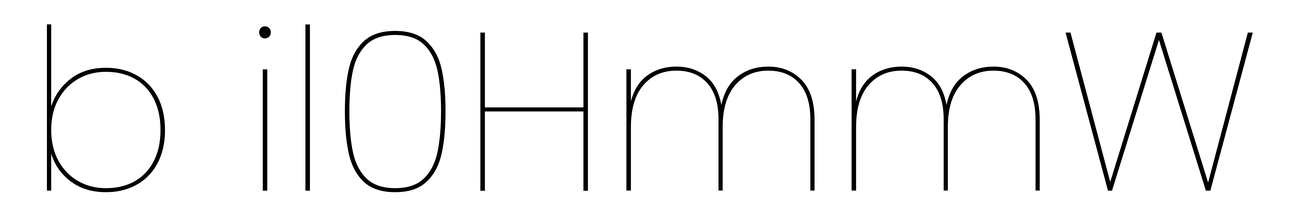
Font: Poppins-Thin